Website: macys
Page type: account-dashboard
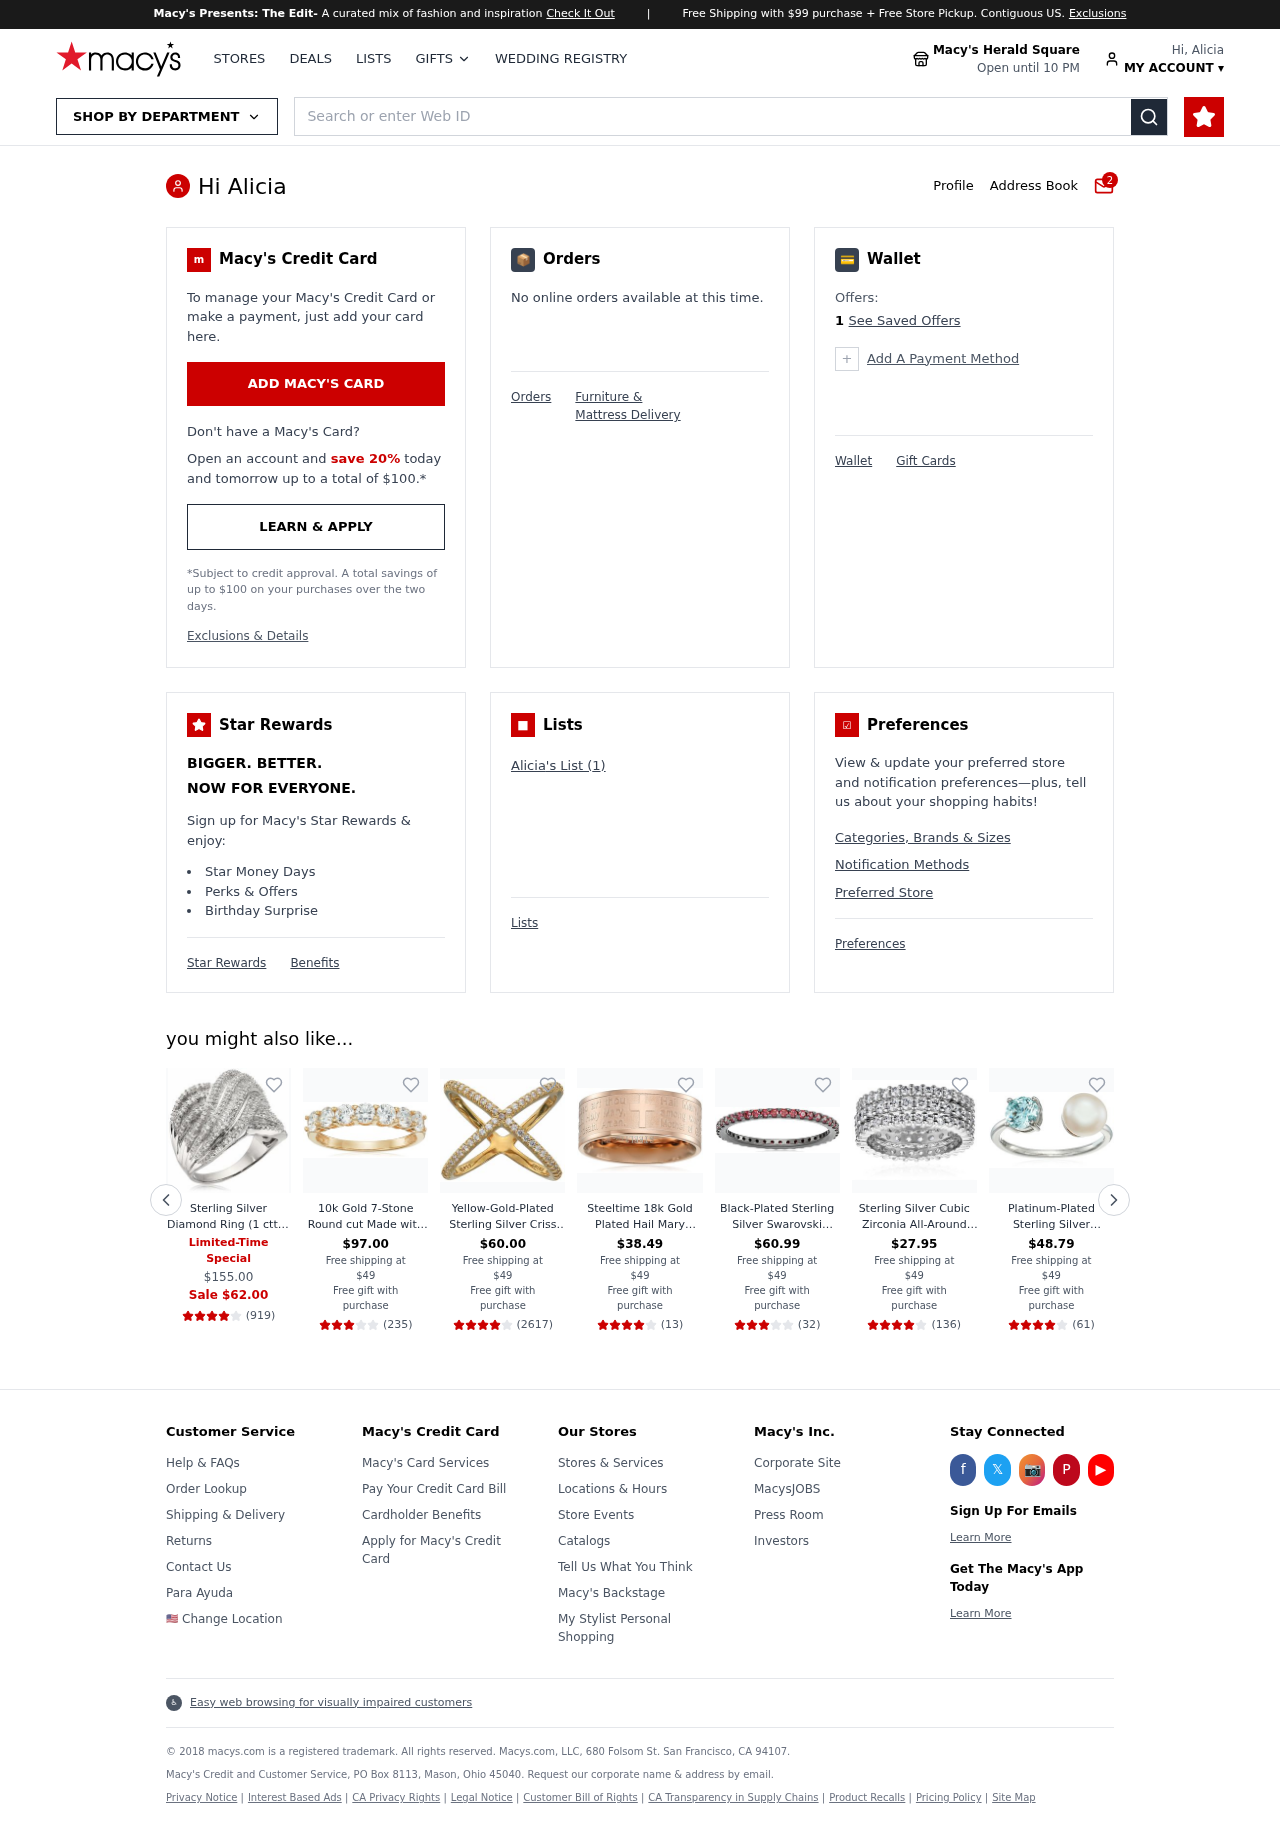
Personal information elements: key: PII_FIRSTNAME
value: Alicia
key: PII_LOCATION1_NAME
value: Macy's Herald Square
Product elements: key: PRODUCT1_NAME
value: Sterling Silver Diamond Ring (1 cttw, I-J Color, I2-I3 Clarity)
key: PRODUCT1_NUM_RATINGS
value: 919
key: PRODUCT1_PRICE
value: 155
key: PRODUCT1_RATING
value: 3.8
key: PRODUCT2_NAME
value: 10k Gold 7-Stone Round cut Made with Swarovski Zirconia Ring, Size 9
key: PRODUCT2_NUM_RATINGS
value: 235
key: PRODUCT2_PRICE
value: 97
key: PRODUCT2_RATING
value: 3.1
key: PRODUCT3_NAME
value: Yellow-Gold-Plated Sterling Silver Criss Cross"X" Ring made with Swarovski Zirconia, Size 7
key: PRODUCT3_NUM_RATINGS
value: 2617
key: PRODUCT3_PRICE
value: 60
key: PRODUCT3_RATING
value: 4.2
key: PRODUCT4_NAME
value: Steeltime 18k Gold Plated Hail Mary Prayer Ring, Size 7
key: PRODUCT4_NUM_RATINGS
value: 13
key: PRODUCT4_PRICE
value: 38.49
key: PRODUCT4_RATING
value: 4.3
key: PRODUCT5_NAME
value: Black-Plated Sterling Silver Swarovski Zirconia Red Round Cut Eternity Band Ring, Size 6
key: PRODUCT5_NUM_RATINGS
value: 32
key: PRODUCT5_PRICE
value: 60.99
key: PRODUCT5_RATING
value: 3.4
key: PRODUCT6_NAME
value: Sterling Silver Cubic Zirconia All-Around Band Stacking Ring Set (Set of 3), Size 7
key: PRODUCT6_NUM_RATINGS
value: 136
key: PRODUCT6_PRICE
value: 27.95
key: PRODUCT6_RATING
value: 4.1
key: PRODUCT7_NAME
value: Platinum-Plated Sterling Silver Freshwater Pearl Open with Frosty Mint Swarovski Zirconia Accents Ri
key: PRODUCT7_NUM_RATINGS
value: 61
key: PRODUCT7_PRICE
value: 48.79
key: PRODUCT7_RATING
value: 3.7
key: PRODUCT1_SALE_PRICE
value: Sale $62.00
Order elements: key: ORDER_FREE_SHIPPING_MIN
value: $99
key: ORDER_STORE_HOURS
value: Open until 10 PM
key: ORDER_NUM_MESSAGES
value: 2
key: ORDER_DISCOUNT_PERCENT
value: save 20%
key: ORDER_MAX_SAVINGS
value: $100
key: ORDER_MAX_SAVINGS2
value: $100
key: ORDER_NUM_OFFERS
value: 1
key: ORDER_NUM_LIST_ITEMS
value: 1
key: ORDER_FREE_SHIPPING_THRESHOLD
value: $49
Search elements: key: HEADER_SEARCH
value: Search or enter Web ID